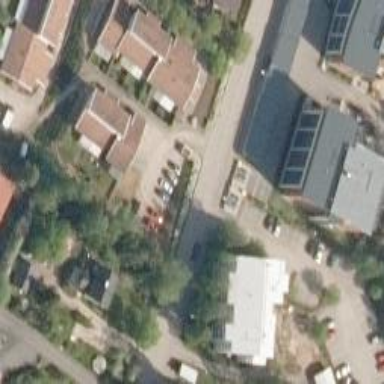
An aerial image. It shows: Parking space.